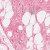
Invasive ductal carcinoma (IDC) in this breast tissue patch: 0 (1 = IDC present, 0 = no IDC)